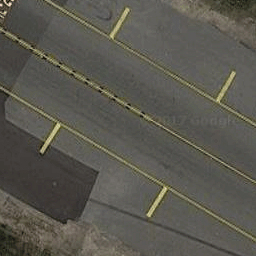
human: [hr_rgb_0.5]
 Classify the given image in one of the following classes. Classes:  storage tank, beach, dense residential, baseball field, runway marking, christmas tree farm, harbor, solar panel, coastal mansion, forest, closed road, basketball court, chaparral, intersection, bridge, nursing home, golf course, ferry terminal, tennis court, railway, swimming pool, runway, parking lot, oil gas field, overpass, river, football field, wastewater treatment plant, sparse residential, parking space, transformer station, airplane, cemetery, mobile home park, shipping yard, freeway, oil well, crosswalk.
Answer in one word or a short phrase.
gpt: runway marking